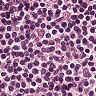
Metastatic tissue present: no